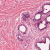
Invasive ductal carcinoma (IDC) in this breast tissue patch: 0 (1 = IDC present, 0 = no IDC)